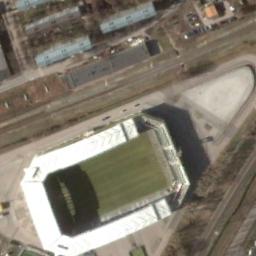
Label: stadium